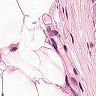
Metastatic tissue present: no